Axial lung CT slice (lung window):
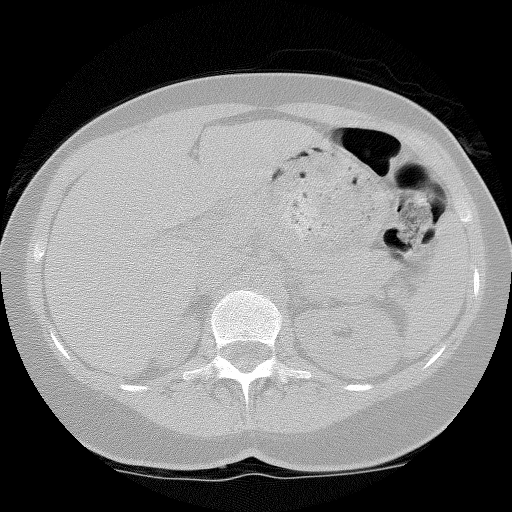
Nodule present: no